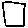
Label: square